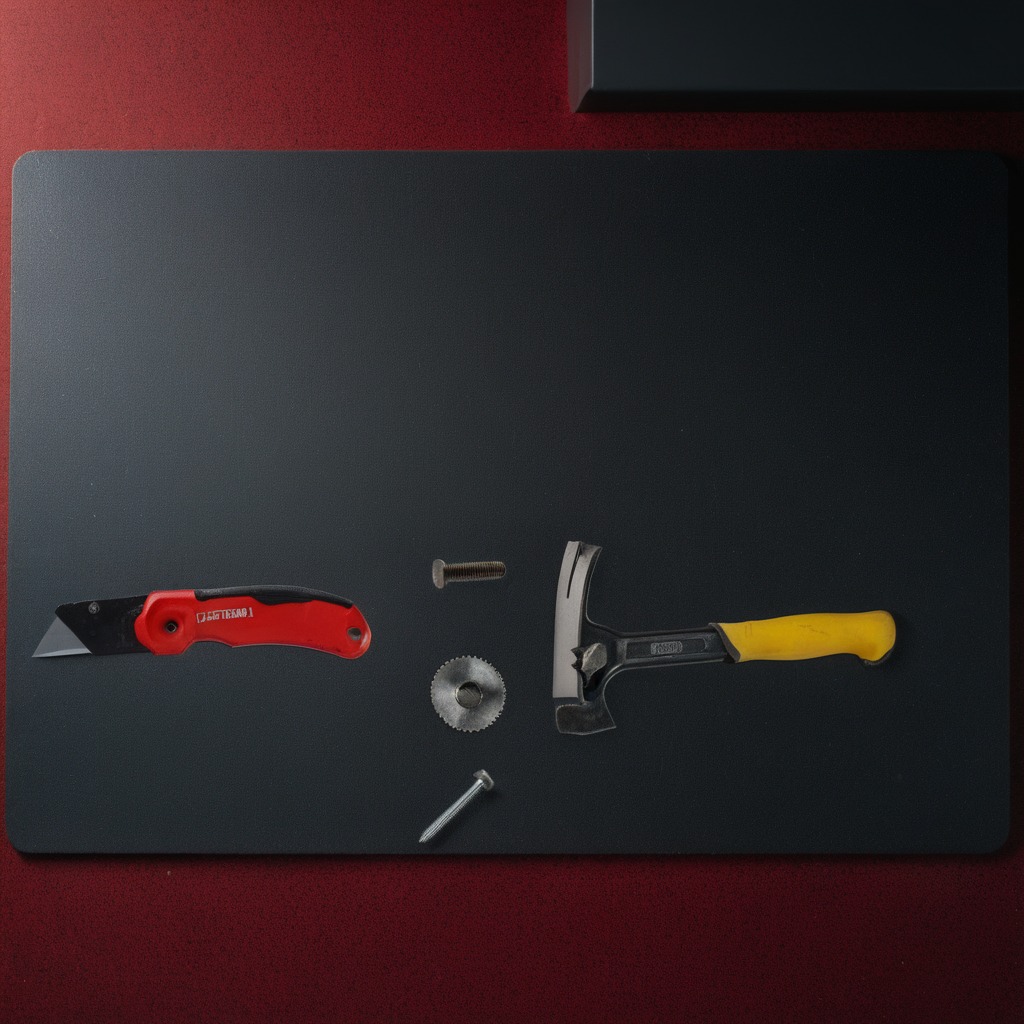
A steel gear with teeth, a utility knife, a metal machine screw, an iron nail, and a hammer are lying on a clean granite tabletop inside a workshop at night.